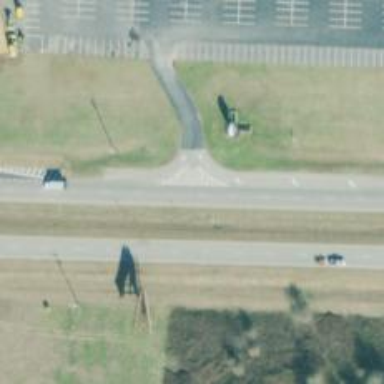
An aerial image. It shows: Secondary road with asphalt surface.